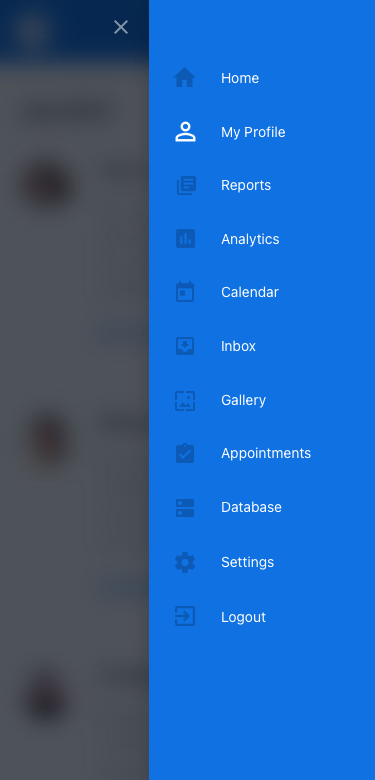
Text in this UI design:
Logout
My Profile
Home
Reports
Analytics
Calendar
Inbox
Gallery
Appointments
Database
Settings